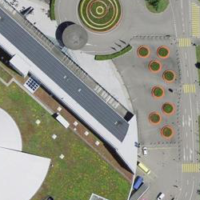
EUNIS habitat code: 54
Species observed at this site:
Tettigonia viridissima